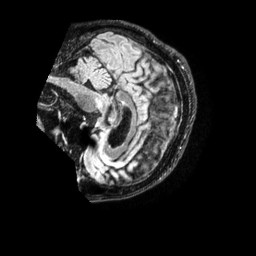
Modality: FLAIR
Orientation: sagittal
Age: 60
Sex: male
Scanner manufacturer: philips
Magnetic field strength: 1.5 T
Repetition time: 4.8 s
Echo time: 0.3296 s